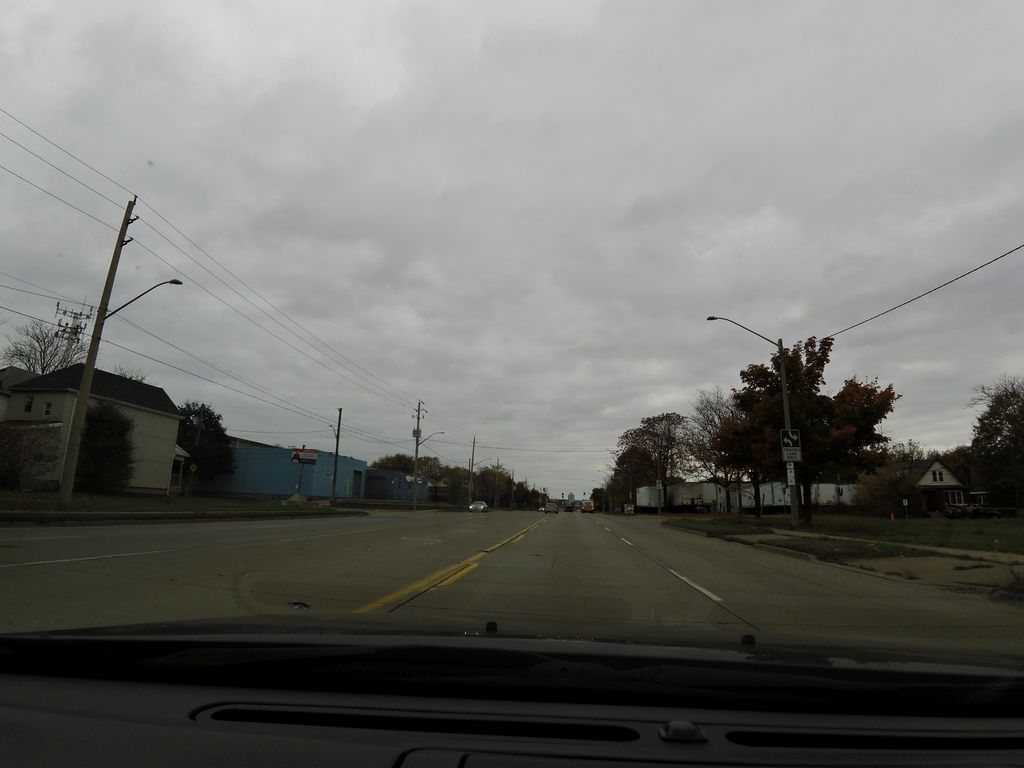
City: hamilton